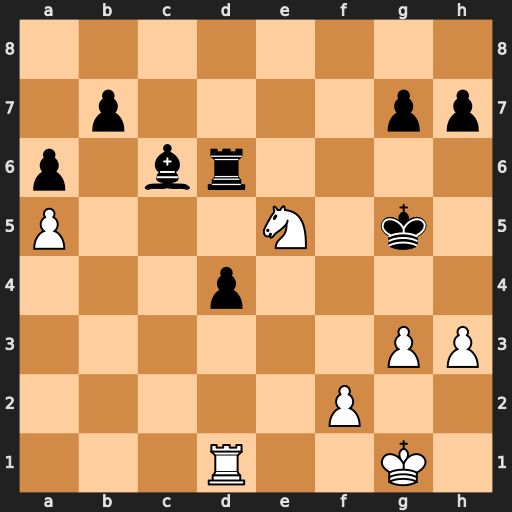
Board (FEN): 8/1p4pp/p1br4/P3N1k1/3p4/6PP/5P2/3R2K1
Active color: w
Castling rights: -
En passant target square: -
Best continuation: Nf7+ Kf6 Nxd6